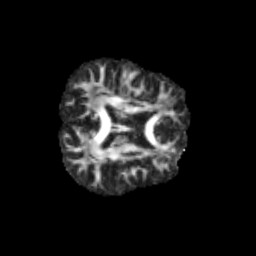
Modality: FA
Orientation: axial
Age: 11
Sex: male
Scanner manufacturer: siemens
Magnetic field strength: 3 T
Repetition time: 3.8 s
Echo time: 0.07 s